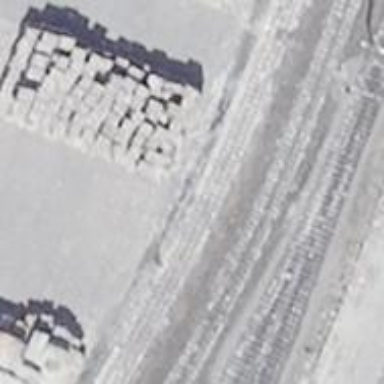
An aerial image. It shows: Rail yard with electrified contact lines for the railway.